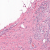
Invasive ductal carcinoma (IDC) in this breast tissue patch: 0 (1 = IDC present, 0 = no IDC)